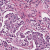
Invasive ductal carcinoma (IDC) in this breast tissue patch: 1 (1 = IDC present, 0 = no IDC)